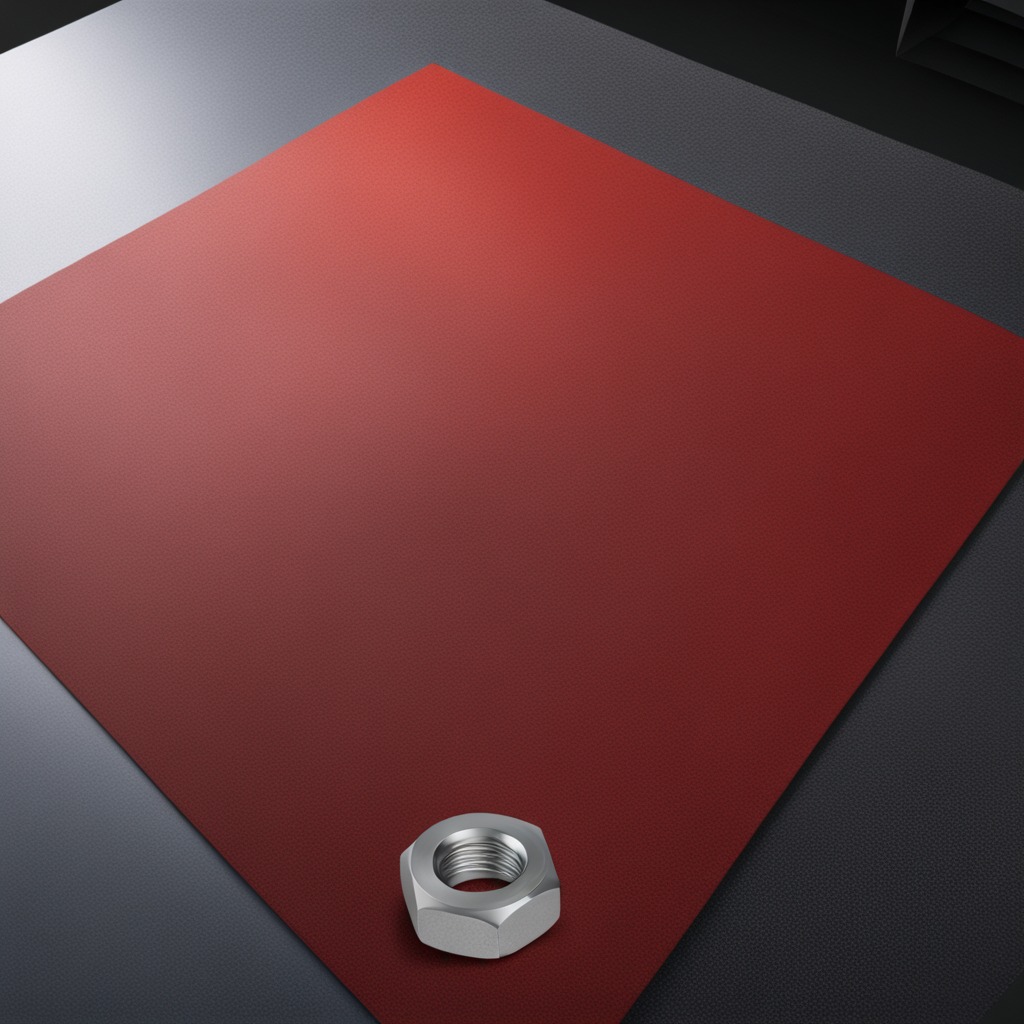
A metal nut is lying on the granite tabletop.